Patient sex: M
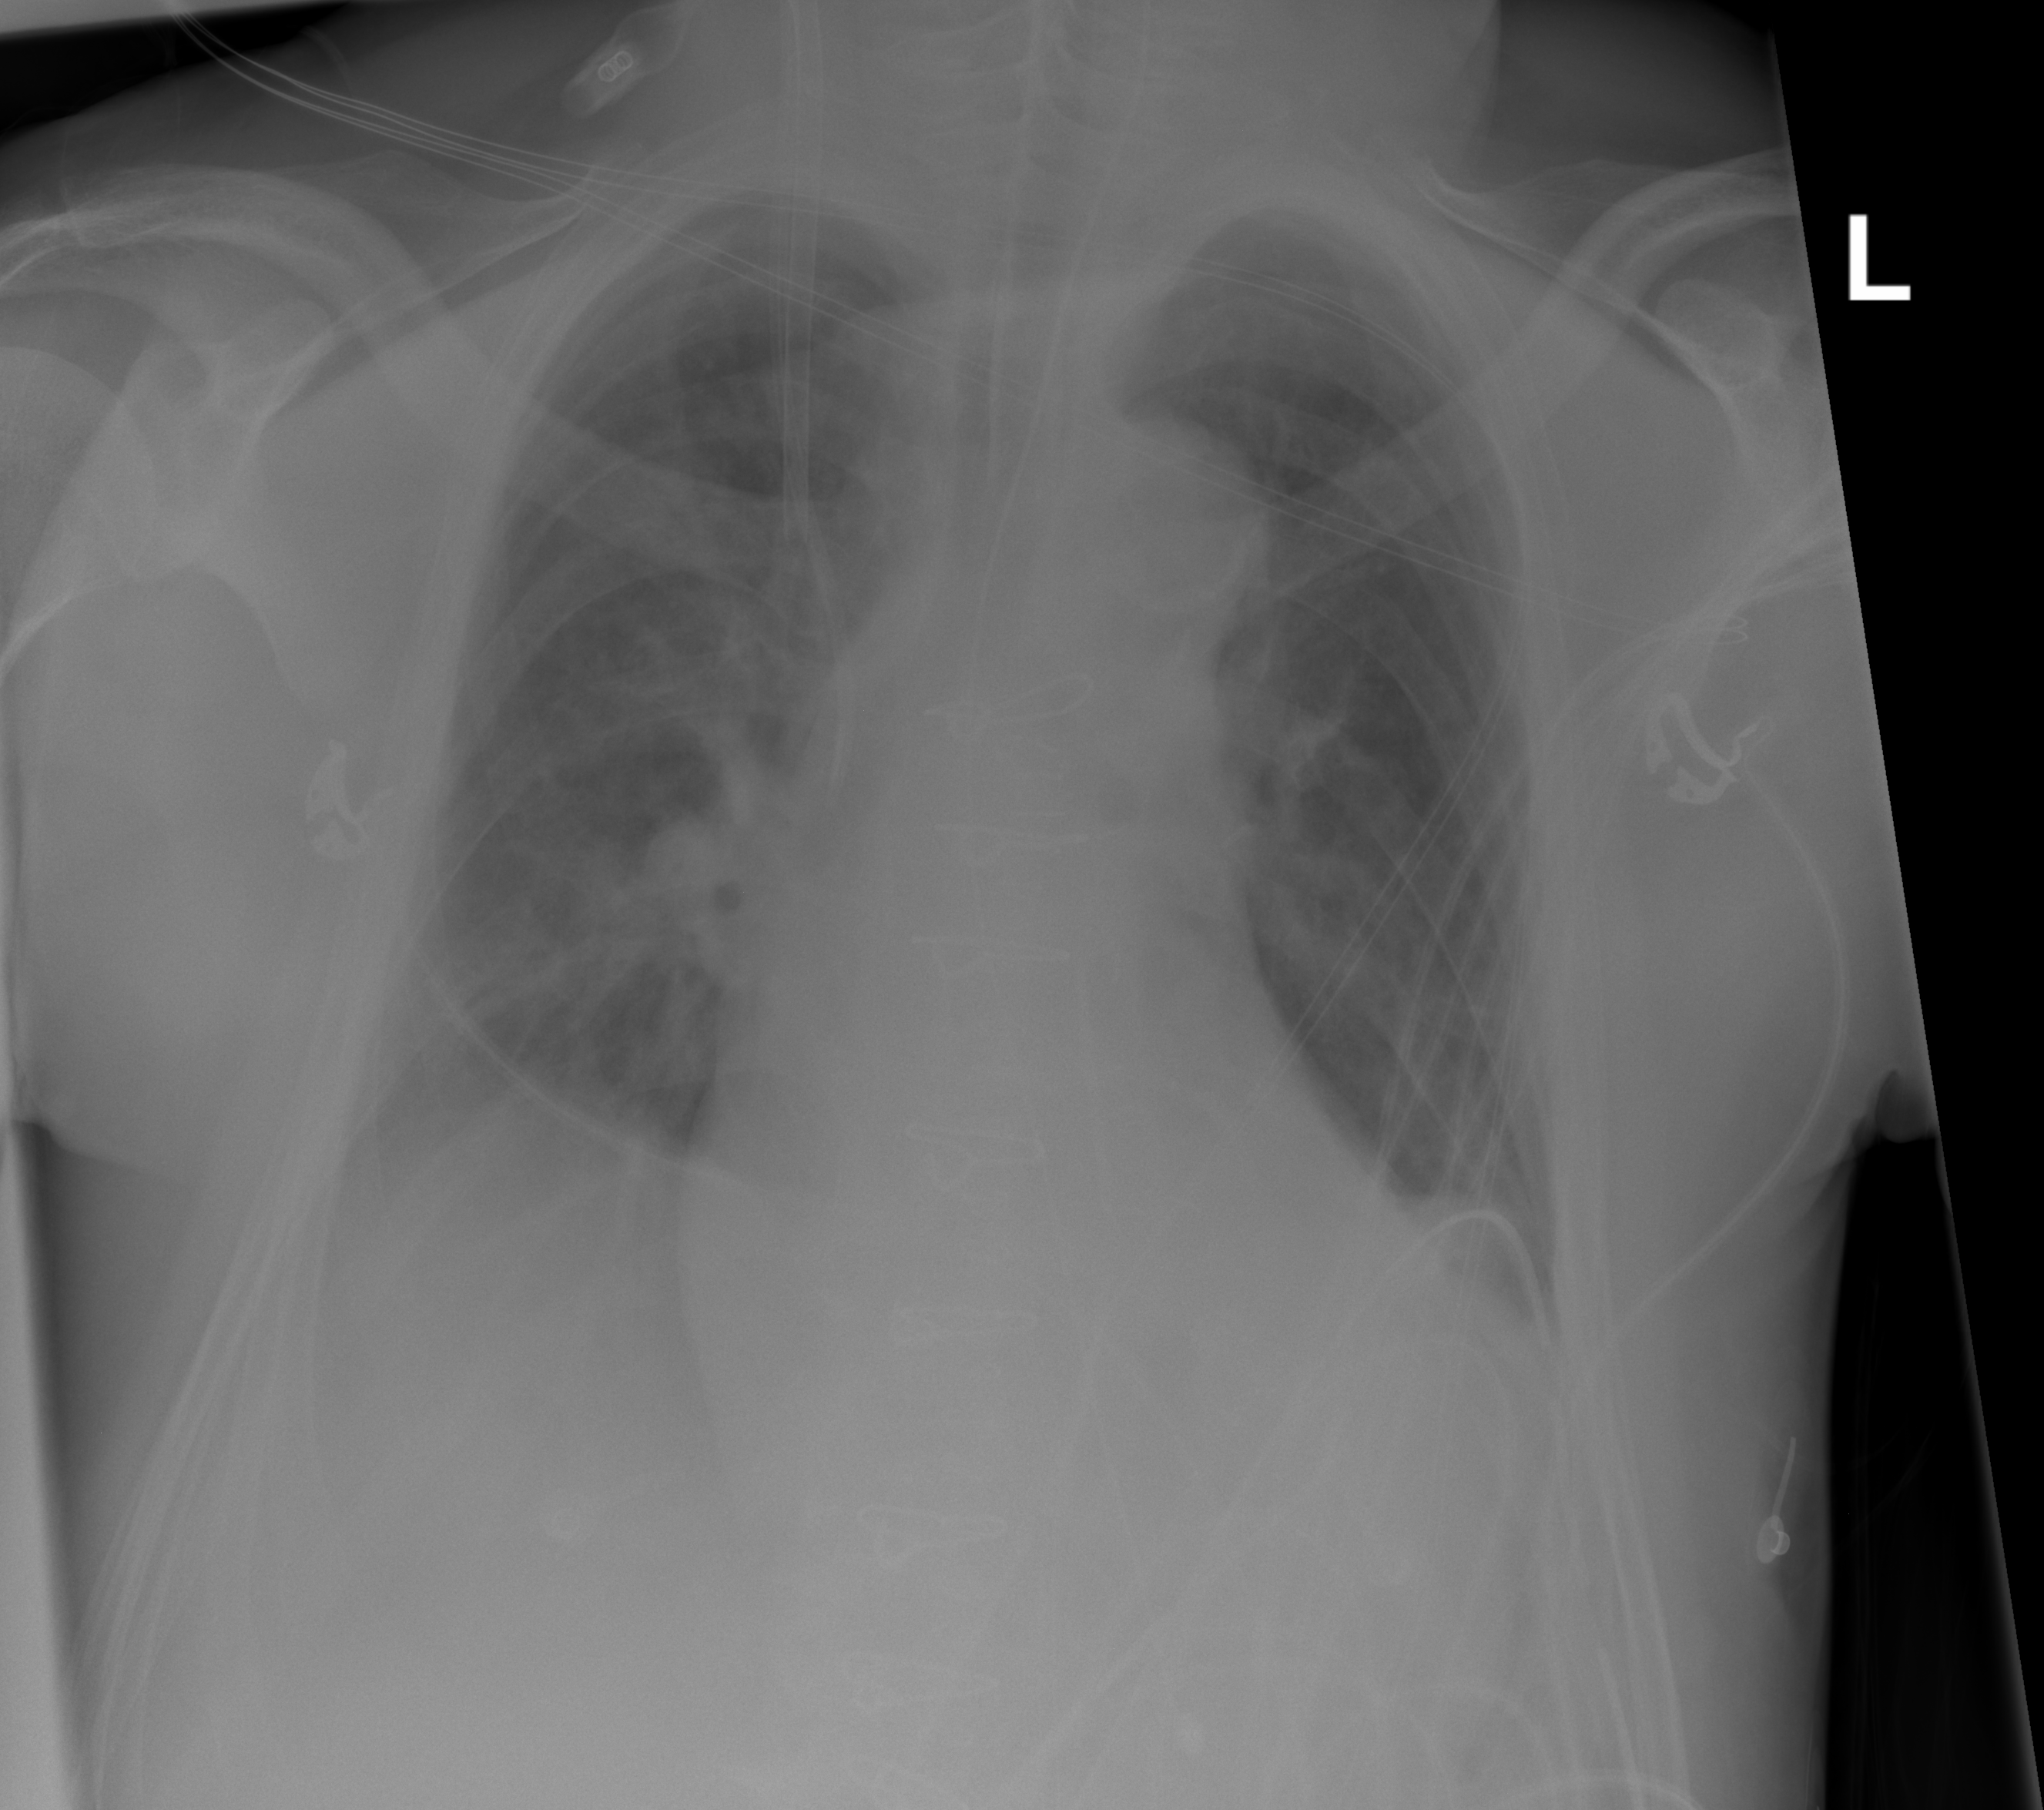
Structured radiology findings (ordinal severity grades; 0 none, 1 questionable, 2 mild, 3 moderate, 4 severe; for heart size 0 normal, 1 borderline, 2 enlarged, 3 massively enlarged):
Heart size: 0
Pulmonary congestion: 1
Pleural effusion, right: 1
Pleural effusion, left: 1
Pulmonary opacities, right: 0
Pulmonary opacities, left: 0
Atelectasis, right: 1
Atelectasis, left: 1